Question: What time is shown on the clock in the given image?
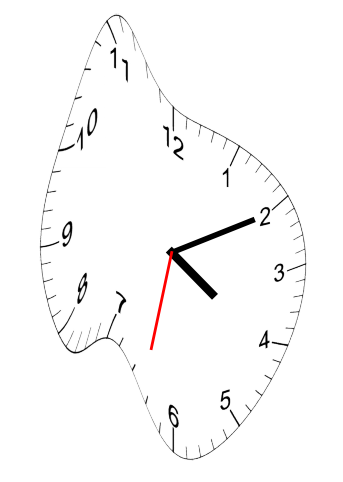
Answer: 04:10:32